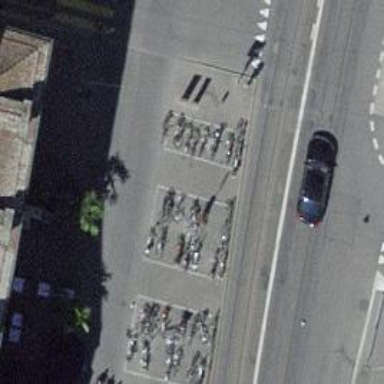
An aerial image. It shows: Bicycle repair station is available.